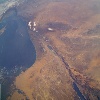
Label: land